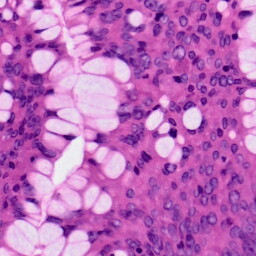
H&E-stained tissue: Colon